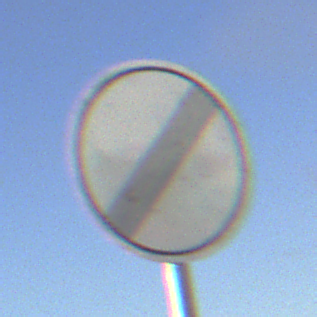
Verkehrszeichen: EndeSaemtlicherBegrenzungen
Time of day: SunriseSunset
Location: Outdoor (Nature)
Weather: PartlyCloudy
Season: NotSpecified
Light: Natural